Aerial crown-view tile of a tropical tree (Barro Colorado Island, Panama), acquired 20250414:
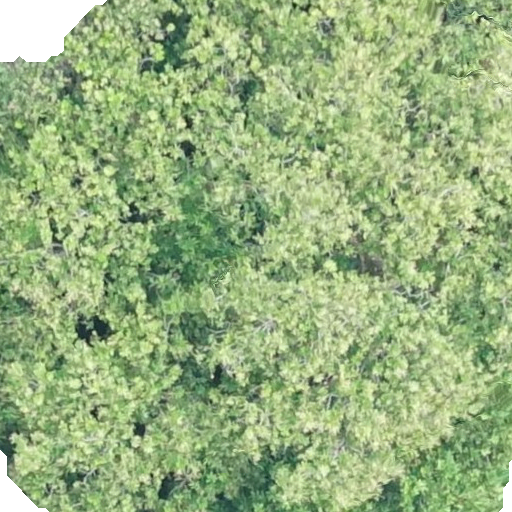
Species: Anacardium excelsum
GBIF accepted scientific name: Anacardium excelsum
Crown area: 575.34 m²